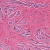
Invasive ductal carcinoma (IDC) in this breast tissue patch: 0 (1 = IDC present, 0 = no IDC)